Question: I am using a toolbar in the inputAccessoryView property of a textView. When the keyboard shows, it displays the toolbar as expected. When the device is rotated I want to remove the toolbar. I tried:
'''
myTextView.inputAccessoryView.hidden = !layoutIsPortrait;
'''
This does hide the toolbar, but leaves the outline of the taller keyboard behind. The keyboard is apparently still sized to fit the toolbar. It looks bad and interferes with touch events of underlying responders.
'''
myTextView.inputAccessoryView = nil;
'''
Works only if I resignFirstResponder, then becomeFirstResponder again. This is not acceptable. I lose the cursor placement and content of the textView, keyboard flashes out and back.
'''
[myTextView.inputAccessoryView removefromSuperview];
'''
Does nothing at all.
I saved a reference to the toolbar in a iVar and addressed that instead,
'''
[myIvarReference removeFromSuperview];
'''
That works, but again the taller outline of the keyboard is faintly visible. This time it does not interfere with touches of other views. So now this is a working solution but visually unacceptable.
What else can I try to show and hide the inputAccessoryView at will?
Screenshot- the faint line above the keyboard is remnant of the removed toolbar

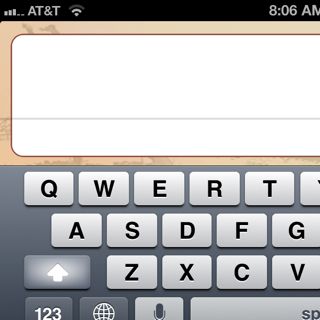
Answer: Never found a way to alter the frame of the keyboard. Ultimately decided to forego the inputAccessoryView, add my toolbar directly to the view as a subview and animate it myself along with the keyboard directly. This keeps the two independent and so, no more line.